Aerial crown-view tile of a tropical tree (Barro Colorado Island, Panama), acquired 20240813:
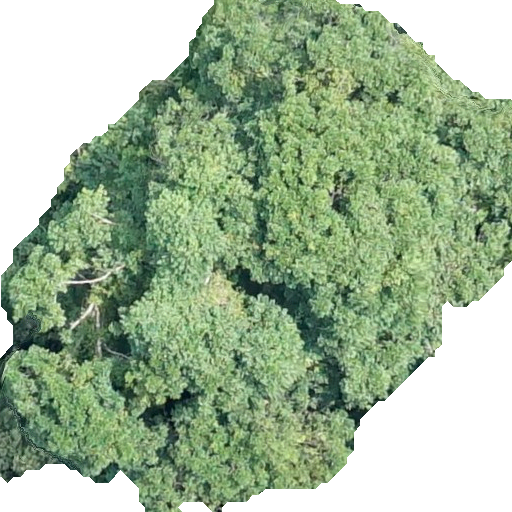
Species: Simarouba amara
GBIF accepted scientific name: Simarouba amara
Crown area: 292.554 m²